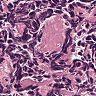
Metastatic tissue present: no